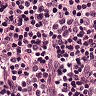
Metastatic tissue present: no